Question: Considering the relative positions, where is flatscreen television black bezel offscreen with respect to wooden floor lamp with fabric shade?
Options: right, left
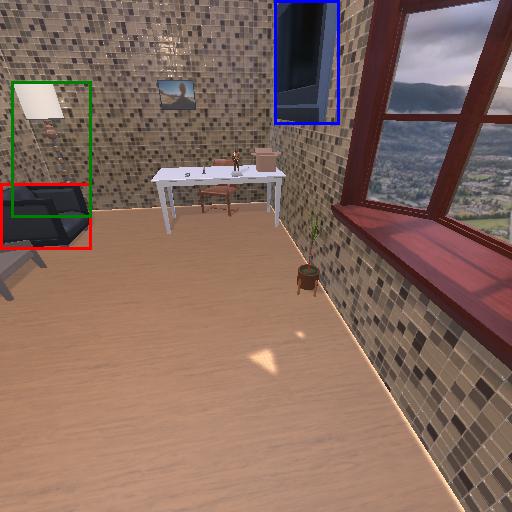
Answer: right